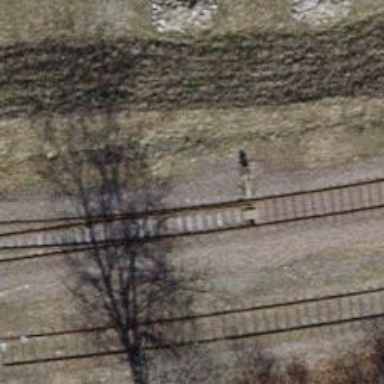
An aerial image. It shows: Railway switch.